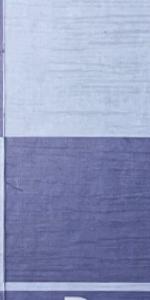
Label: Empty